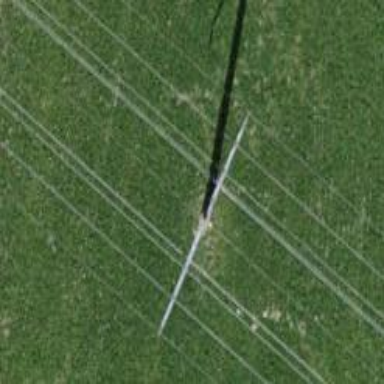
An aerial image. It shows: Power line in the image.